Question: I noticed what whenever I go to make a subpackage in another package, it will just rename the previous package unless there's already a .java file in it. How do I fix that?
Secondly, I just imported my repositories from BitBucket so that I can work on my plugins from my laptop. However, the import completely ignored all subpackaging, making a bunch of similarly-named packages. How do I fix that, too?

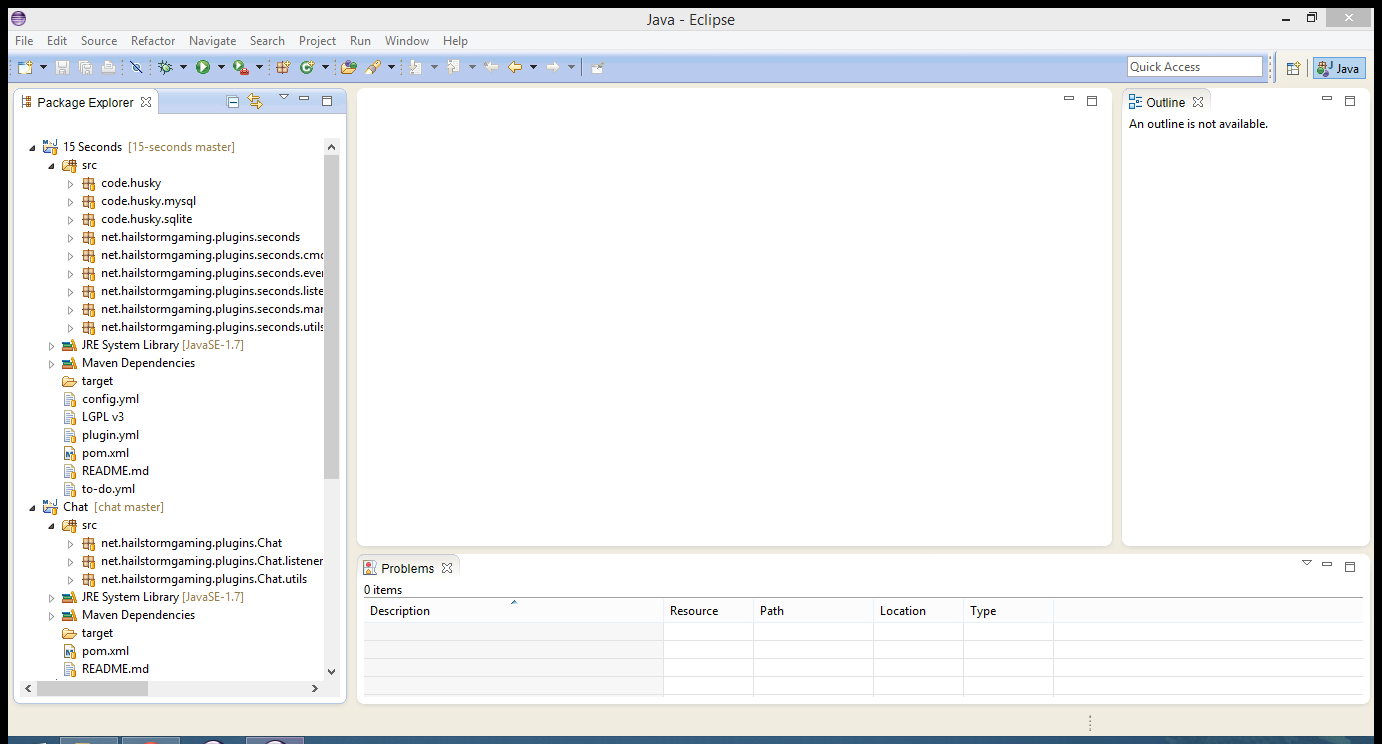
Answer: This sounds like an eclipse setup issue - you simply need to change the package display to Hierarchical, rather than flat.
In the package explorer, select the menu (the little triangle), then select 'Package Presentation', and then 'Hierarchical'.
Hopefully this shows you what you're looking for.